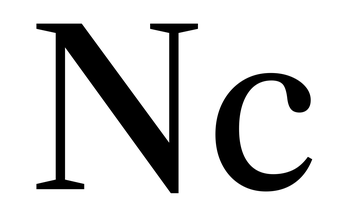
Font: LibreCaslonText_Regular